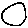
Label: circle